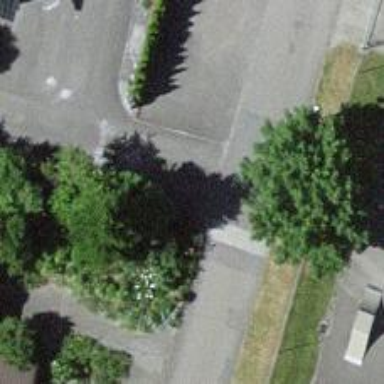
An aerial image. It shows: Feature for traffic calming is present.